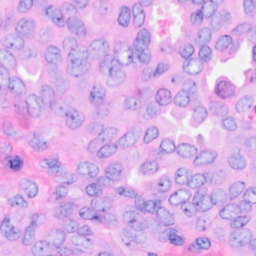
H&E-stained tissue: Breast